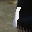
Label: 1